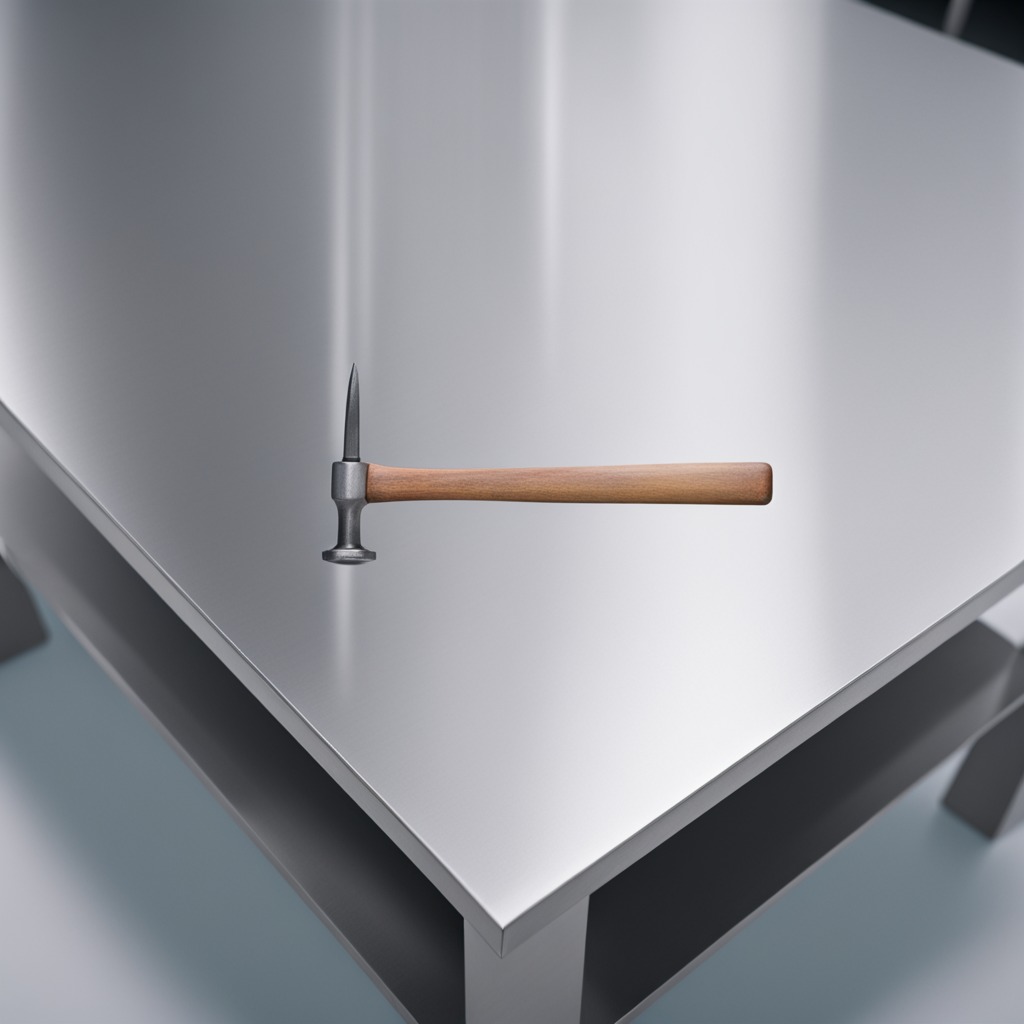
A hammer lies on a stainless steel table in a high-end prototyping lab.